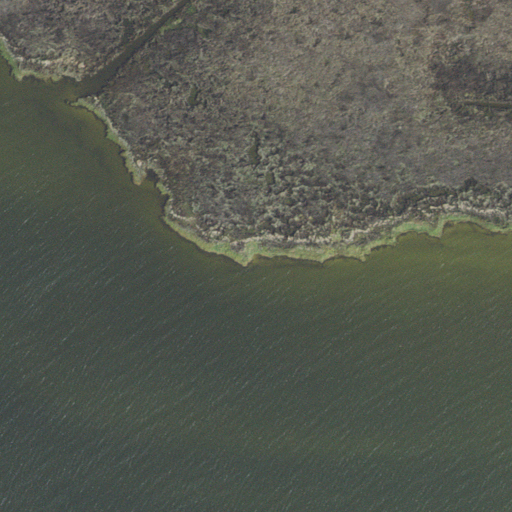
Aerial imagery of cape in North Carolina named Minktrap Point containing open water and herbaceous wetlands